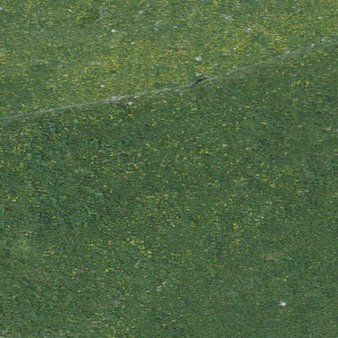
Label: other